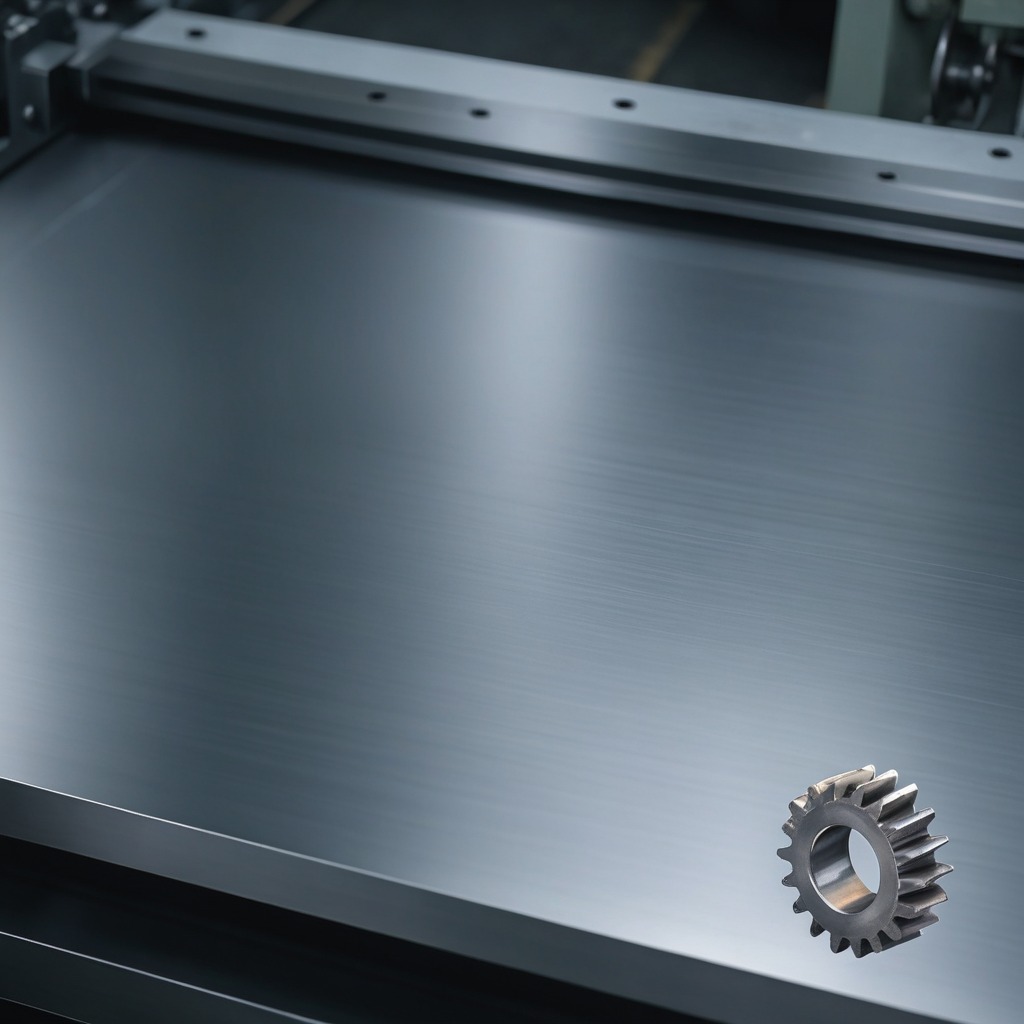
A steel gear with teeth is lying on a metal table in a machine shop under fluorescent lights.